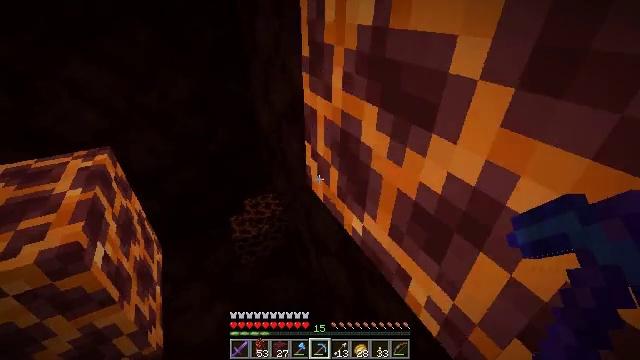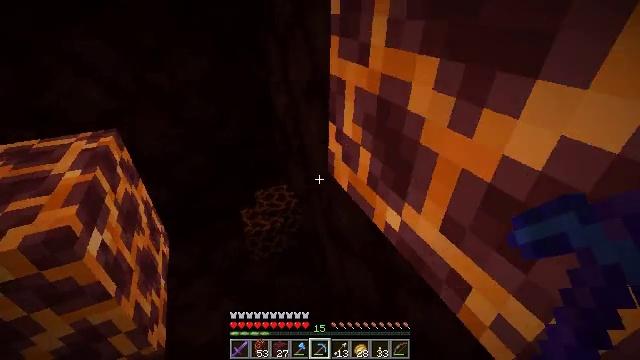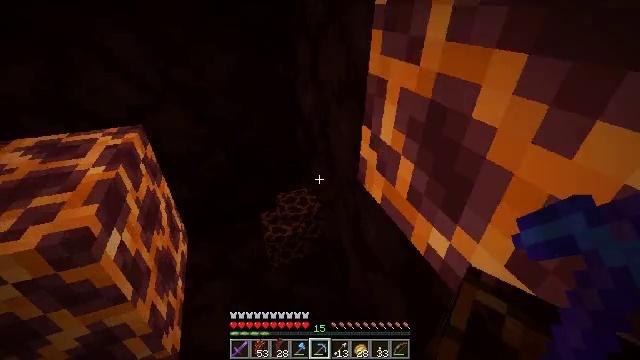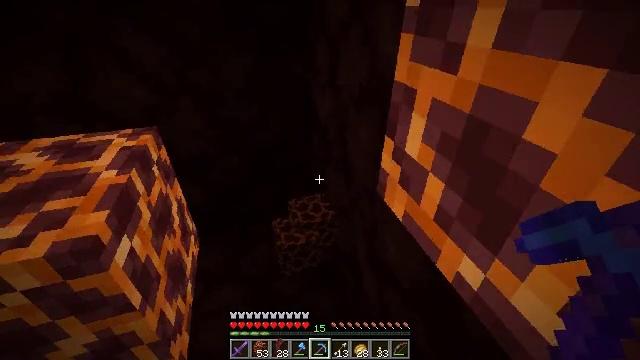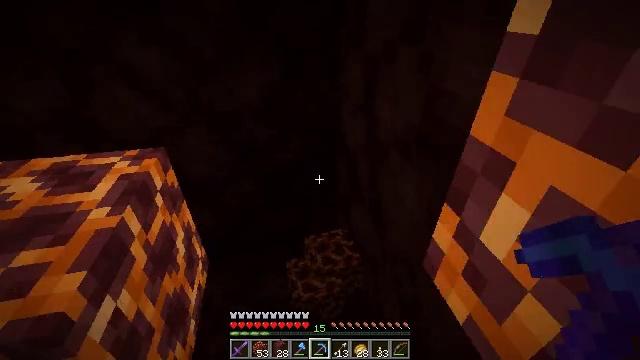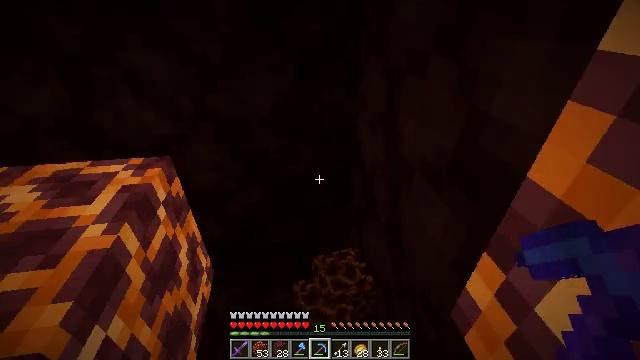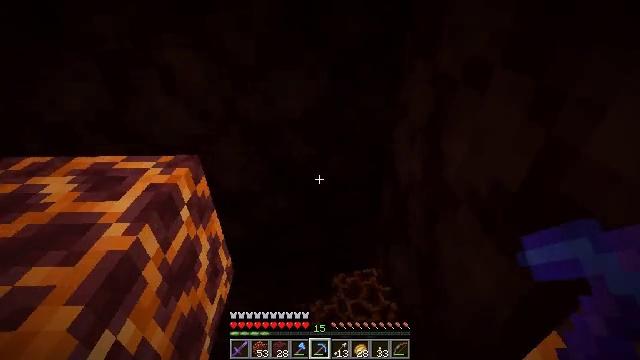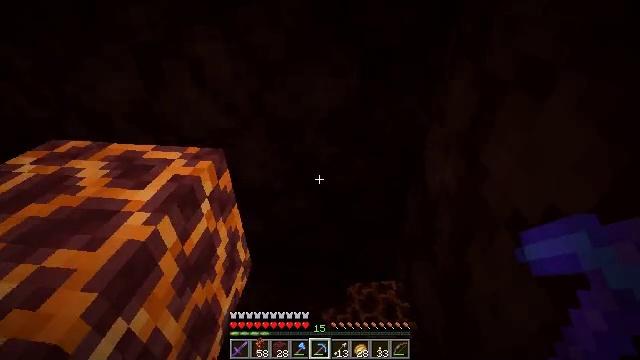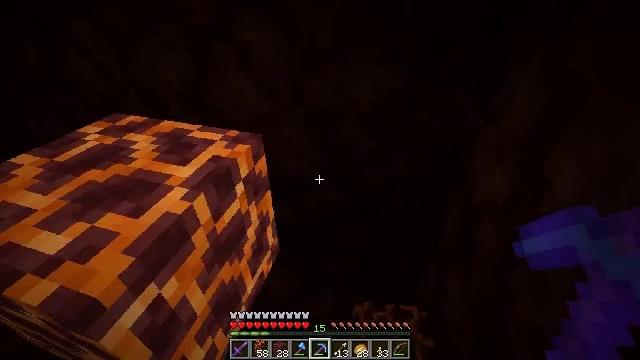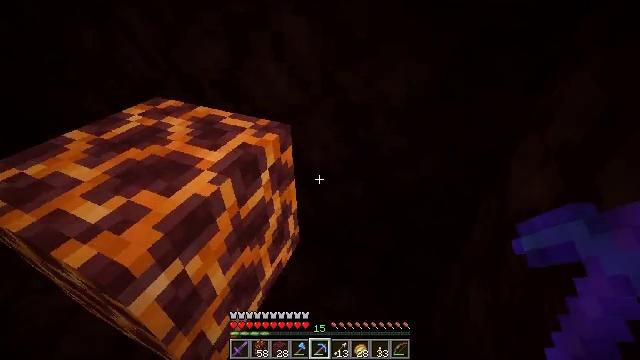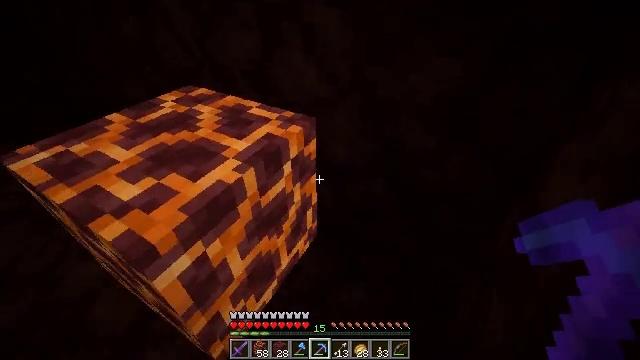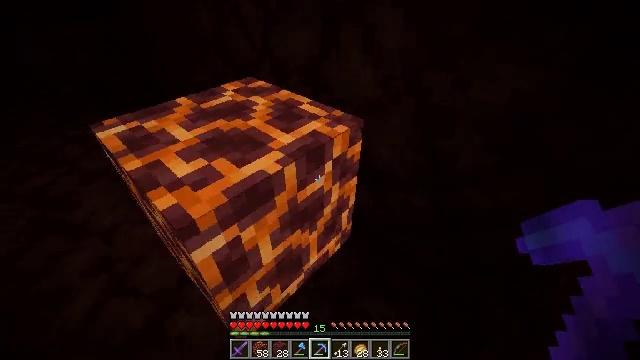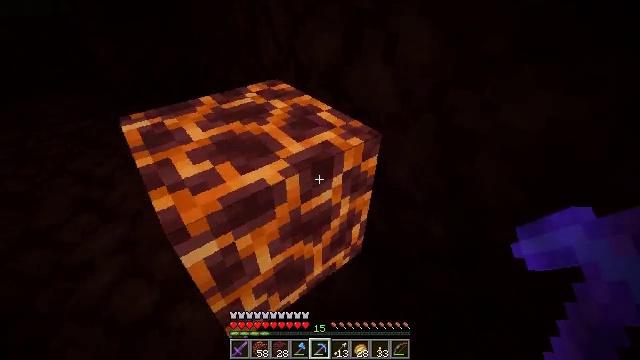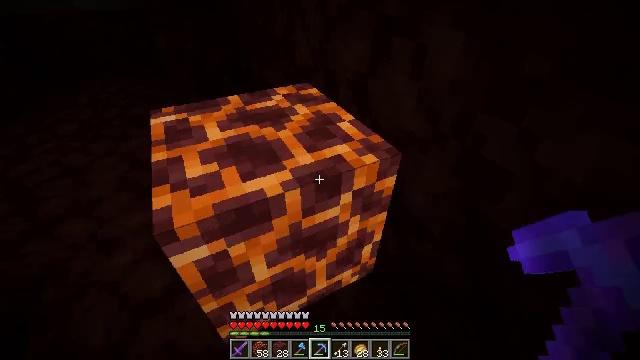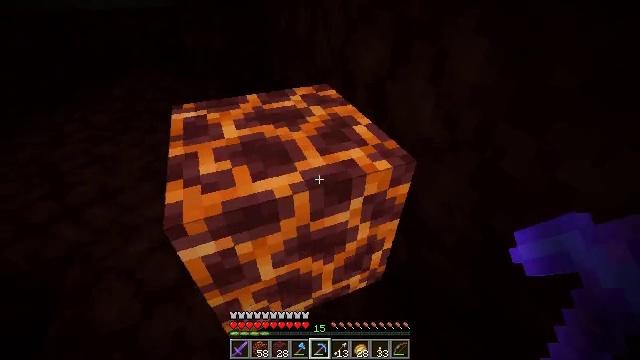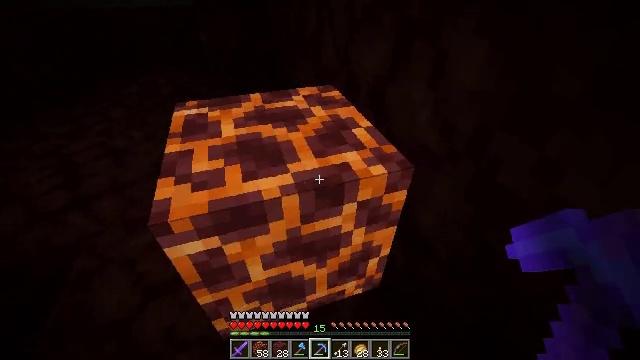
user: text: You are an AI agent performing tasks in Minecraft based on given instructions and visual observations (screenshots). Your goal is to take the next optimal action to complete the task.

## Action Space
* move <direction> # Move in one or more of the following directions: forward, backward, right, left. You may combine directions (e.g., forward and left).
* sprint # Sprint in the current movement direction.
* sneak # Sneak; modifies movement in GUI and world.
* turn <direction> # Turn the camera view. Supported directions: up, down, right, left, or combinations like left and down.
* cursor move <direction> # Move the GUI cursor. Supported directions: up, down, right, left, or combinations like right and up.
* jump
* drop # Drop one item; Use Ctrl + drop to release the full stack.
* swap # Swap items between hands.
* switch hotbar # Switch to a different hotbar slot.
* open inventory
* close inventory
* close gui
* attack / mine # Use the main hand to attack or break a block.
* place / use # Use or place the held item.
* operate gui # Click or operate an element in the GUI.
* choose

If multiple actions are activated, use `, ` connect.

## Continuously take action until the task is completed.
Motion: motion action
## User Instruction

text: Mine the netherrack in the Nether.
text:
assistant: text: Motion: move forward and move left, turn left
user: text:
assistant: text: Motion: move forward, turn left
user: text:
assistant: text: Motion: move forward, turn left
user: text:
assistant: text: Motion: move forward, turn left
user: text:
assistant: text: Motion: turn left
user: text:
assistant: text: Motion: turn left
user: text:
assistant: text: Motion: turn left
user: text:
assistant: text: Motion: turn left and down
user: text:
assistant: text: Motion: turn left and down
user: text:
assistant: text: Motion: turn left and down
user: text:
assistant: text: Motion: move right, turn left
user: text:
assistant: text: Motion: move right, turn left
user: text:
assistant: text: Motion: move right, turn left
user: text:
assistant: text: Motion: turn left
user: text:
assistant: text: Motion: turn left
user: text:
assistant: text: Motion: turn left and up
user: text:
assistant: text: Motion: turn left and up
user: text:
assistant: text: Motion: turn left and up
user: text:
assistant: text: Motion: turn left and up
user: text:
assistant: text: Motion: turn up
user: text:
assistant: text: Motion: turn up
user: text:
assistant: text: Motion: turn up
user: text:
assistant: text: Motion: attack / mine
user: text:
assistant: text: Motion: attack / mine
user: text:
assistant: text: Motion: turn left, attack / mine
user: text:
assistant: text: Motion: turn left
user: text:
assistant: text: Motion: no_op
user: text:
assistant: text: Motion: turn left
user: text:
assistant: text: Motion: no_op